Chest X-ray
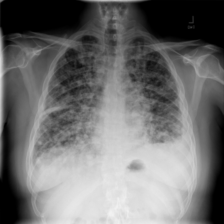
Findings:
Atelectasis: negative
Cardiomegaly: negative
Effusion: negative
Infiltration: negative
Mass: negative
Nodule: negative
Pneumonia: negative
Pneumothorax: negative
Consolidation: negative
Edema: negative
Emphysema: negative
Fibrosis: negative
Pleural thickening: negative
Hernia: negative